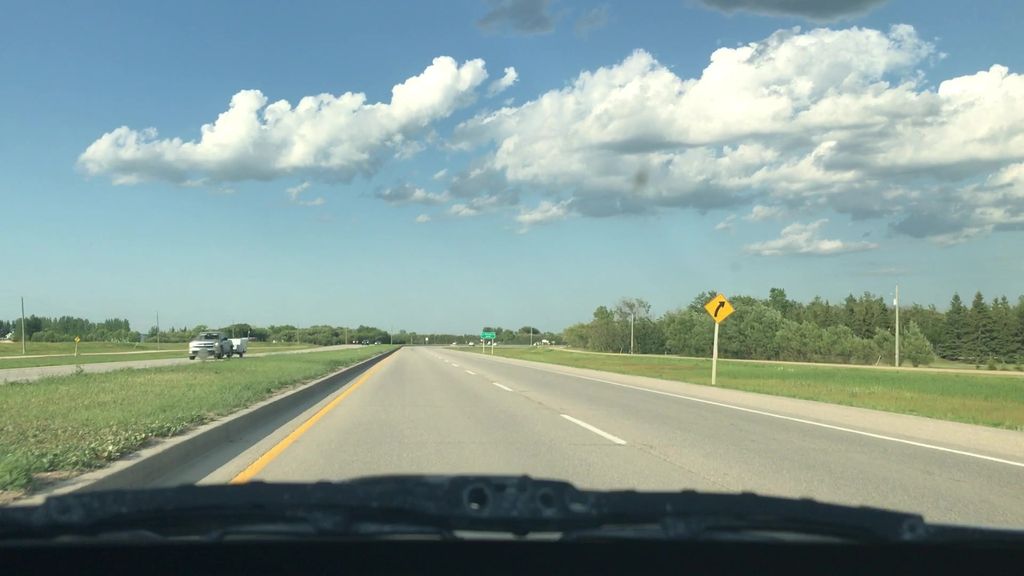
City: winnipeg